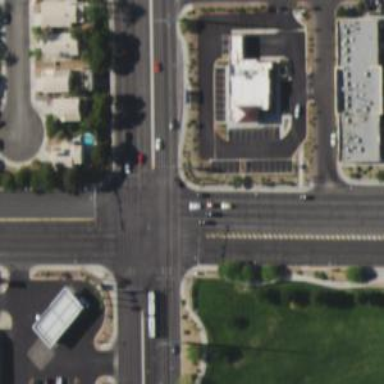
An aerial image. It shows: Solid stop line on the road marking.